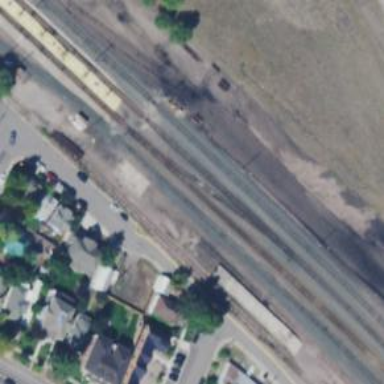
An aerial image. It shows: Railway track.